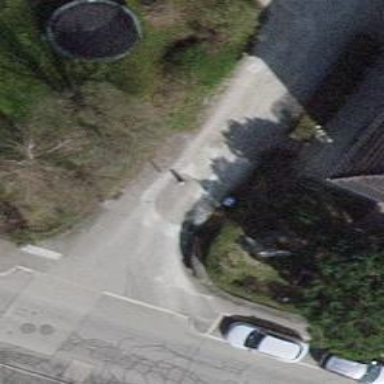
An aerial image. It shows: Rising bollard serving as barrier.